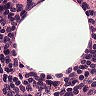
Metastatic tissue present: no